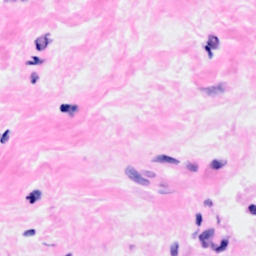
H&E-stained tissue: Breast